Interaction volume radius: 5 \u00c5
Interaction volume height: 15 \u00c5
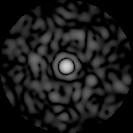
Disorder parameter: 0.7505